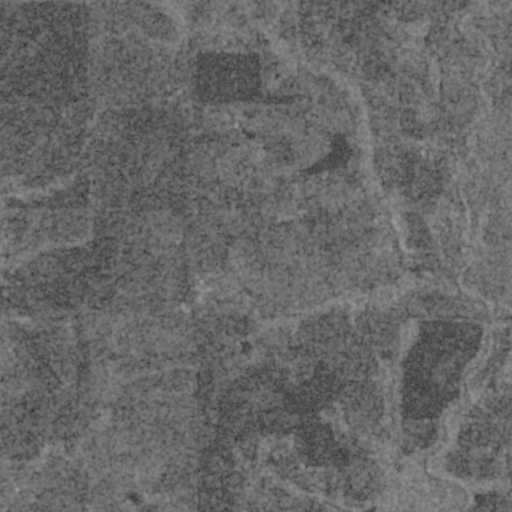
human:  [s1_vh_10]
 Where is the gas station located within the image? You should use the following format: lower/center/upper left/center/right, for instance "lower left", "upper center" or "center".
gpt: The gas station is located in the center of the image.
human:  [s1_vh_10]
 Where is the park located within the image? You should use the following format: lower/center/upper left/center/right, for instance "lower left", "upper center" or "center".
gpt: The park is located in the center left of the image.
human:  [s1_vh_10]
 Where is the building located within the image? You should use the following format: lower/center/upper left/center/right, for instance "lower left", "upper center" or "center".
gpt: The building is located in the center of the image.
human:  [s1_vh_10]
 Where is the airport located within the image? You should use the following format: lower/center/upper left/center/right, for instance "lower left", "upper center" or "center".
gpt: There is no airport in the image.

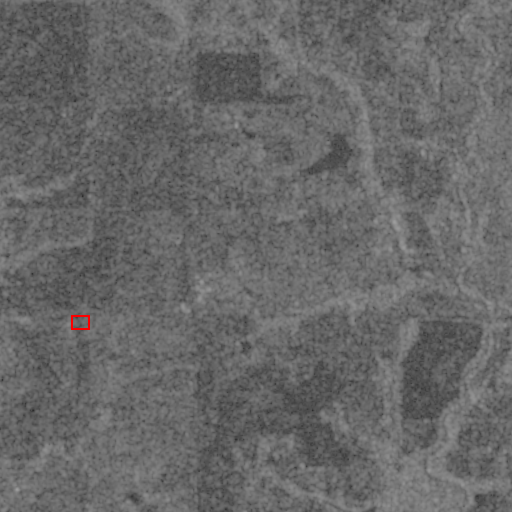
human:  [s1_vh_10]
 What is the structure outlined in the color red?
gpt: The structure outlined in red is a park.
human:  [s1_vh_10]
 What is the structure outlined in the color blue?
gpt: There is no blue outline.